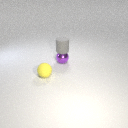
small purple metal sphere behind small yellow rubber sphere